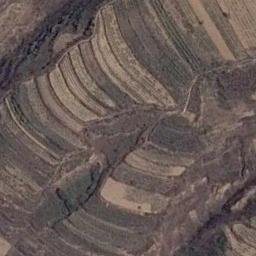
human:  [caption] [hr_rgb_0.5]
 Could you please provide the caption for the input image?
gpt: A large layer of brown and green mixed terraces .

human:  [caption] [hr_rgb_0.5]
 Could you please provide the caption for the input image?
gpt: There are many green plants on the terrace .

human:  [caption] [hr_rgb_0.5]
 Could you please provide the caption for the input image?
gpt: The bare terrace is next to some trees .

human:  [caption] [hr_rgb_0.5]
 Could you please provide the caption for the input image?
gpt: There are several white houses on the terraces .

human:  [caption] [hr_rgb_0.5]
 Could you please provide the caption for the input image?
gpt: There are many brown terraces of different sizes .